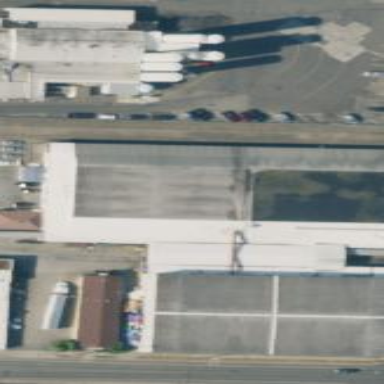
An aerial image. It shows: Commercial building.